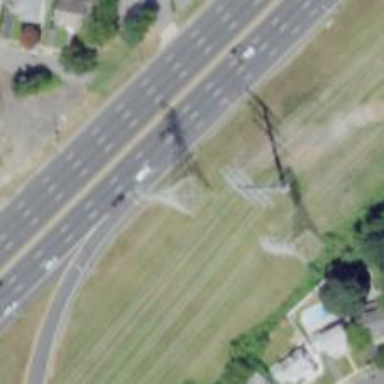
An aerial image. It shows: Lattice structure tower used for power distribution.